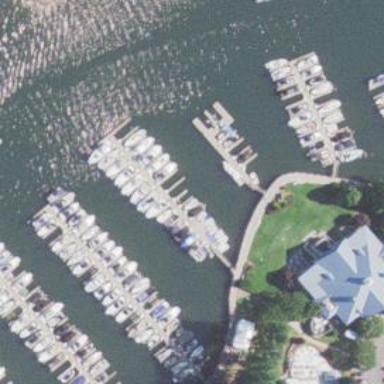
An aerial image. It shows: Marina area for leisure land.